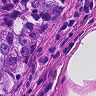
Metastatic tissue present: yes